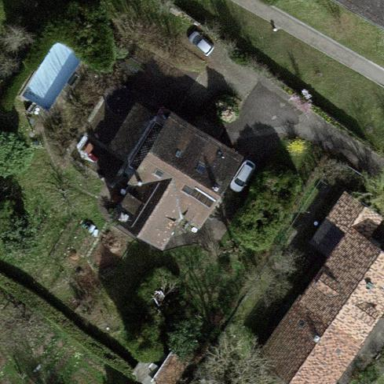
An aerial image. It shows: Garden surrounded by fence.